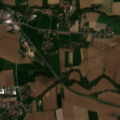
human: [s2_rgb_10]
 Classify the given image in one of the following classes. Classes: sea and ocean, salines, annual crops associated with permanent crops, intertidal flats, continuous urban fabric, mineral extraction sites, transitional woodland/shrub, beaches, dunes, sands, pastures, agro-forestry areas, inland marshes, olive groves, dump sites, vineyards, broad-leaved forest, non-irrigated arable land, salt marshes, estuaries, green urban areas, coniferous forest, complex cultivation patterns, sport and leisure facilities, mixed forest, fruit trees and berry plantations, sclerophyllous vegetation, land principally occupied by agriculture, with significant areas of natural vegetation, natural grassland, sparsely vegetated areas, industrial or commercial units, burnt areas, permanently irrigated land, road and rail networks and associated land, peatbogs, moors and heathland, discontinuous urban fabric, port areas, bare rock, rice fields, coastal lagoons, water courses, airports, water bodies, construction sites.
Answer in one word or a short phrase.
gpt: discontinuous urban fabric, non-irrigated arable land, complex cultivation patterns, land principally occupied by agriculture, with significant areas of natural vegetation